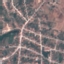
Label: Residential